Question: I know this has been asked before a few years back, but all the answers involved using Google Maps API to solve this. I wonder if there is a proper way to solve this now that iOS8 is out and it brought many improvements to native MapKit.
Basically I draw a polyline on the road, which consists of many intermediate points.
'''
var locations = [CLLocation]()
for item in list {
locations.append(CLLocation(latitude: CLLocationDegrees(item["location"]["coordinate"]["x"].doubleValue), longitude: CLLocationDegrees(item["location"]["coordinate"]["y"].doubleValue)))
}
var coordinates = locations.map({(location: CLLocation!) -> CLLocationCoordinate2D in return location.coordinate})
var polyline = MKPolyline(coordinates: &coordinates, count: locations.count)
mapView.addOverlay(polyline)
'''
At one time there are between 5 and 30 points on the map. When a polyline connects them I get more or less fair representation of the trip. The problem is: It does NOT sticks to the road.

So I'm getting "rough" edges from time to time. Even IF I were using Google Direction API, it is limited to 8 ways points and basically decides for you how to get from point A to point B, drawing smooth polyline along the way. Also, Directions API is limited to 2500 usages per 24 hours. All I need to do is to
Many thanks
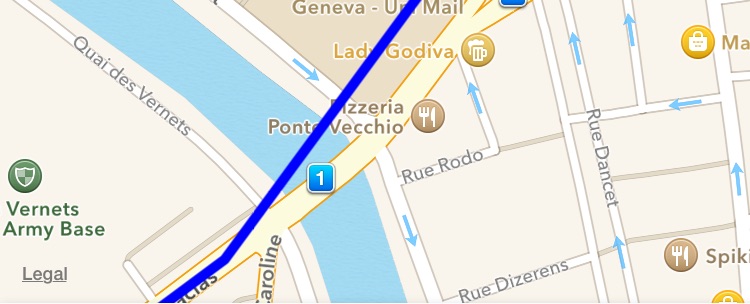
Answer: After some digging I managed to find the answer to this question, although I'm not really sure about its impact on overall performance of whether or not this going to make Apple happy, since it sends out a lot of small 'MKDirectionsRequest''s. For me 30+ points worked just fine.
'''
var myRoute : MKRoute?
var directionsRequest = MKDirectionsRequest()
var placemarks = [MKMapItem]()
for item in list {
var placemark = MKPlacemark(coordinate: CLLocationCoordinate2D(latitude: CLLocationDegrees(item["location"]["coordinate"]["x"].doubleValue), longitude: CLLocationDegrees(item["location"]["coordinate"]["y"].doubleValue)), addressDictionary: nil )
placemarks.append(MKMapItem(placemark: placemark))
}
directionsRequest.transportType = MKDirectionsTransportType.Automobile
for (k, item) in enumerate(placemarks) {
if k < (placemarks.count - 1) {
directionsRequest.setSource(item)
directionsRequest.setDestination(placemarks[k+1])
var directions = MKDirections(request: directionsRequest)
directions.calculateDirectionsWithCompletionHandler { (response:MKDirectionsResponse!, error: NSError!) -> Void in
if error == nil {
self.myRoute = response.routes[0] as? MKRoute
self.mapView.addOverlay(self.myRoute?.polyline)
}
}
}
}
'''
Special thanks goes to <URL> for pointing me in the right direction.